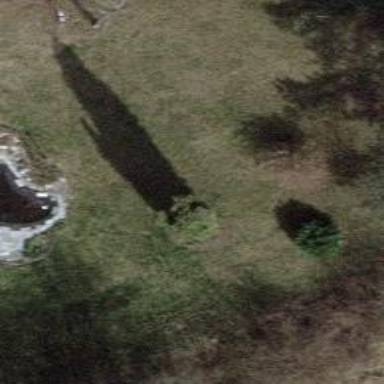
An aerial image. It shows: Evergreen tree with needle-leaved leaves.